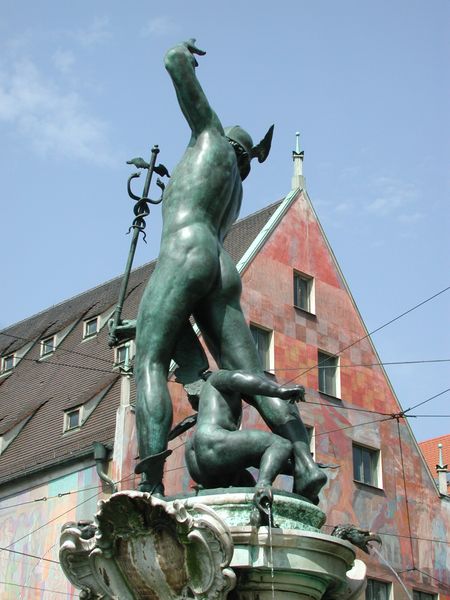
Titel: Merkurbrunnen in Augsburg
Künstler: Adriaen de Vries
Standort: Augsburg, Moritzplatz (EU - D - B)
Schlagwörter: flügel, held, himmel, mann, nackt, wasser, grün, stadt, ausschnitt, fenster, rücken, dach, haus, rot, arm, sockel, figur, kind, brunnen, engel, engelchen, putte, skulptur, springbrunnen, statue, rückenansicht, fassade, stab, ziegel, metall, bronze, foto, zinn, kupfer, weimar, helm, firnis, untersicht, griechisch, schlangen, konsole, speer, hermes, götterbote, bote, wasserspeier, zepter, leitungen, blei, dachfirst, statur, brnnen, brunmen